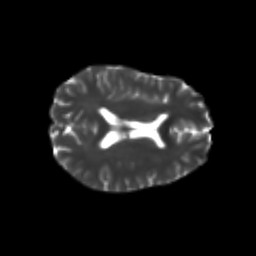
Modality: T2w
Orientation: axial
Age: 24
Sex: female
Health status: healthy
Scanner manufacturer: philips
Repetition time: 7.386 s
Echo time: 0.08599 s